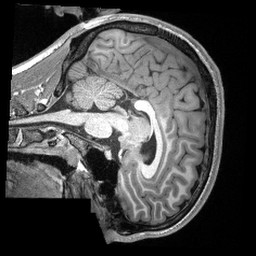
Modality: T1w
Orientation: sagittal
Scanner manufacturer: siemens
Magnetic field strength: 3 T
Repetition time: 2.3 s
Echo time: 0.00308 s